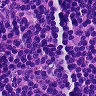
Metastatic tissue present: no